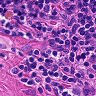
Metastatic tissue present: no